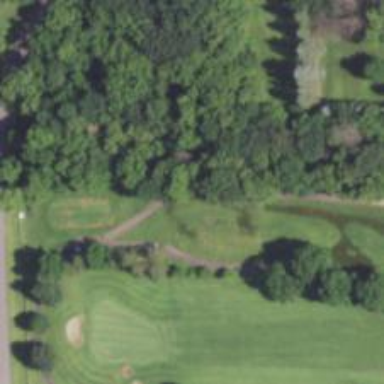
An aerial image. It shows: Service road designated as golf cart path.